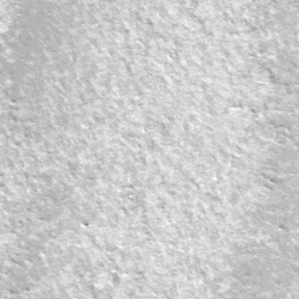
Label: frost